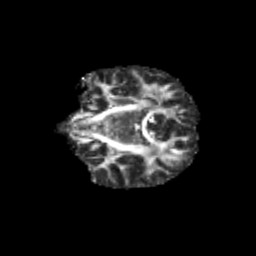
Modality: FA
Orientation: coronal
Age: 12
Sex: male
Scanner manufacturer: siemens
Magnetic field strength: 3 T
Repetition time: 3.8 s
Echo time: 0.07 s